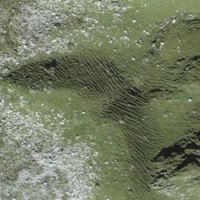
EUNIS habitat code: 26
Species observed at this site:
Saxifraga oppositifolia
Traunsteinera globosa